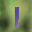
Label: 1